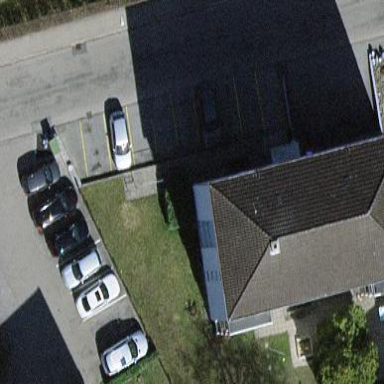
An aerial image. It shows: Apartment building with hipped roof.